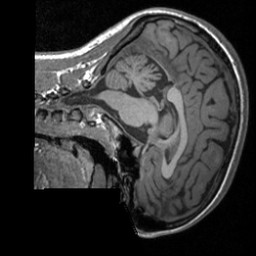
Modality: T1w
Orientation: sagittal
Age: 19
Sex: female
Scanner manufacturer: siemens
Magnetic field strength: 3 T
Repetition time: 1.9 s
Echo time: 0.00226 s